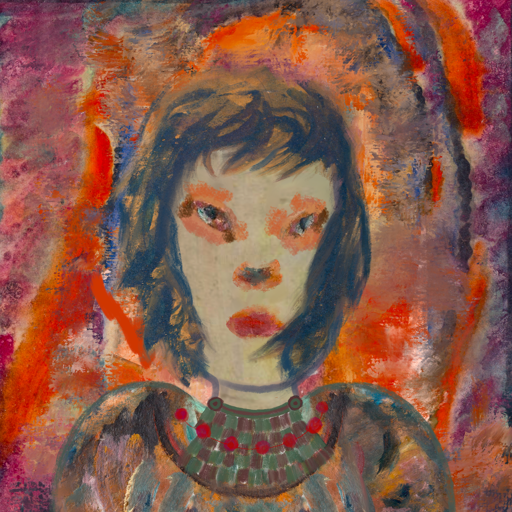
Background: Experience, Head And Neck Front: Hill_Girl, Face Front: Boggyland, Bust: Boggyland, Hair Front: InTheSun, Head Accessory: Blank, Second Necklace: After_Raid, Necklace: Irani_3, Baby: Blank